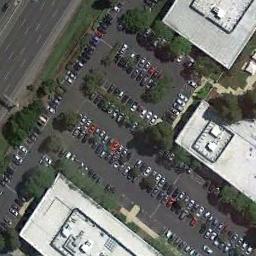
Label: parking_lot